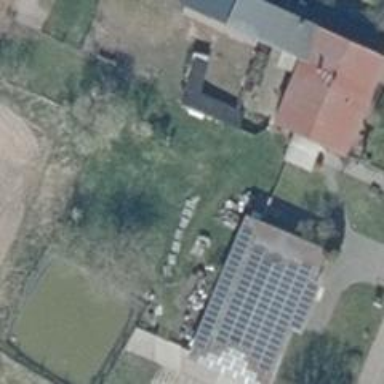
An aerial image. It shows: Building featuring small installation solar photovoltaic panel for electricity generation.